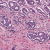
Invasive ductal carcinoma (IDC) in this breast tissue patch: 1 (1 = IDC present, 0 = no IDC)